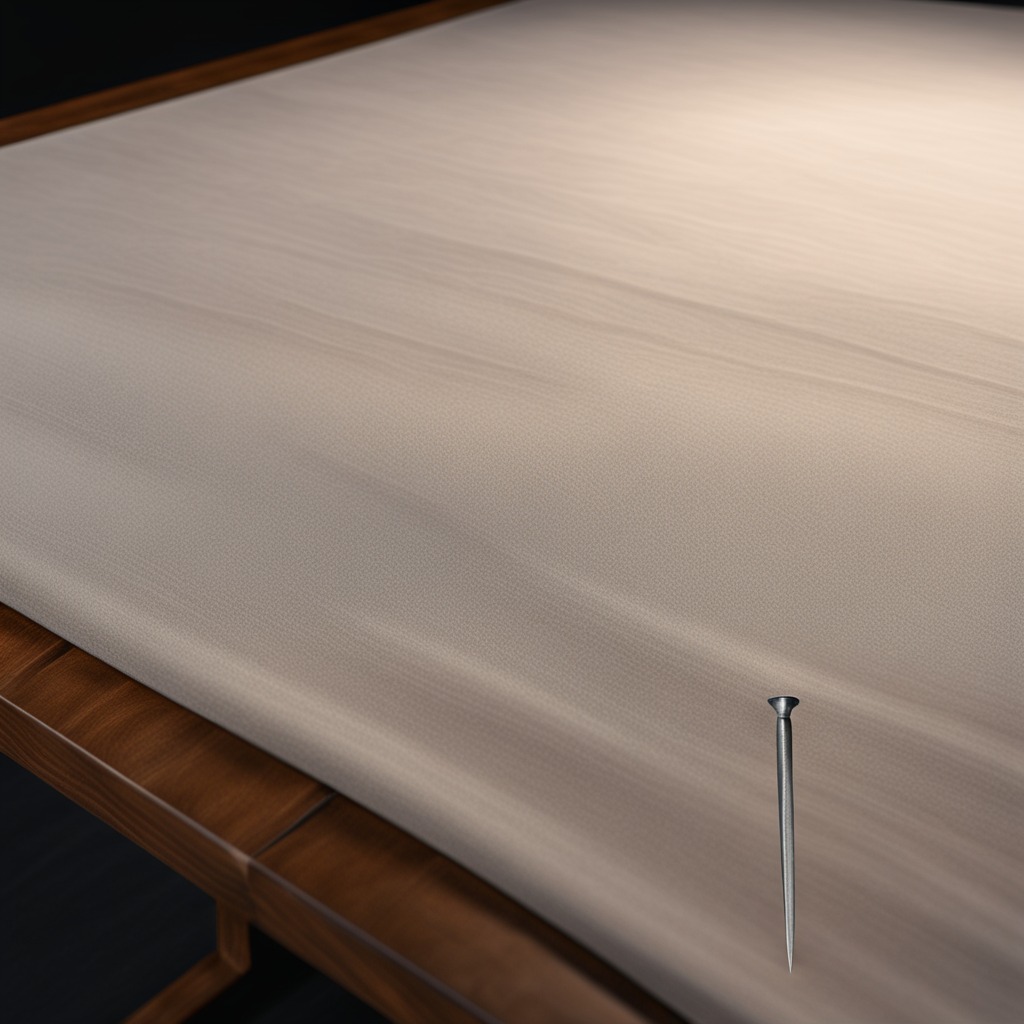
A nail lying on a wooden table in a workshop at night